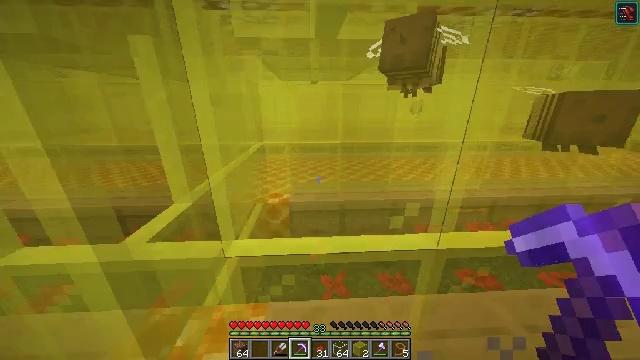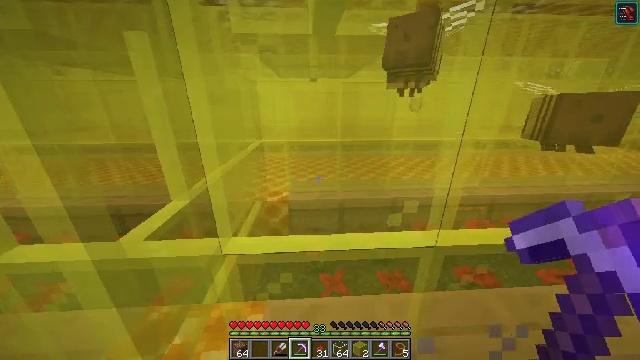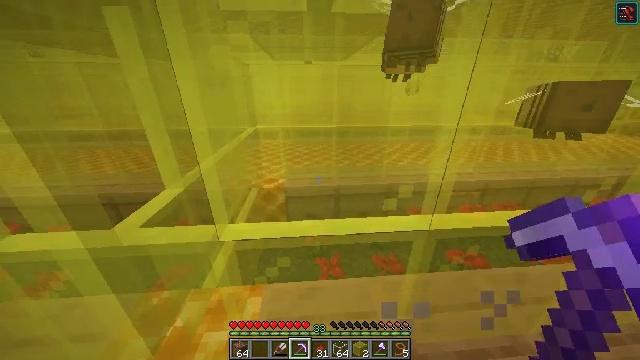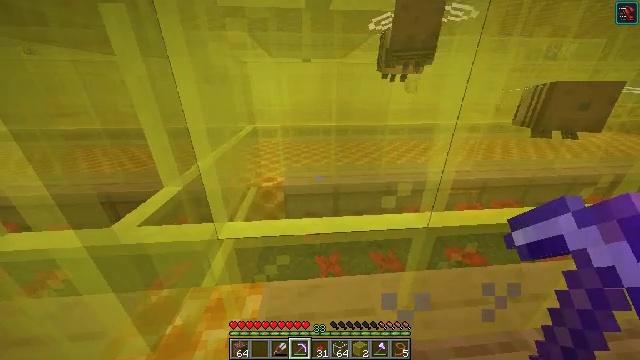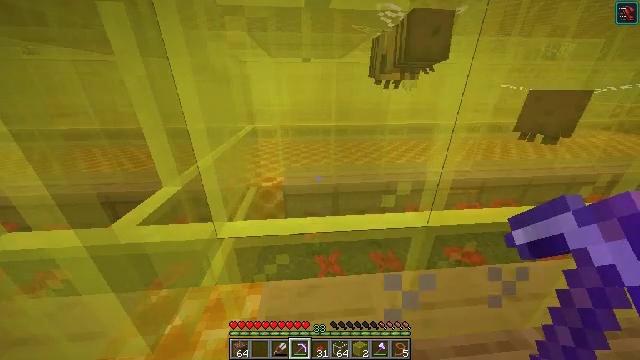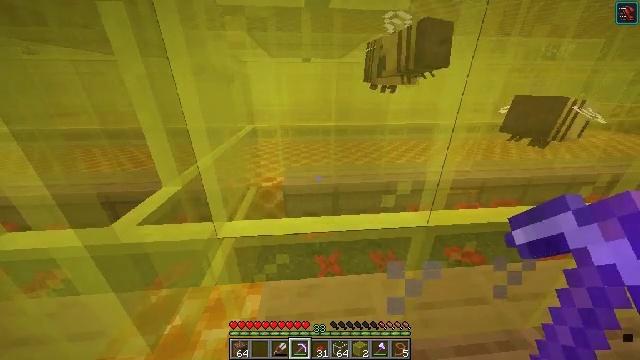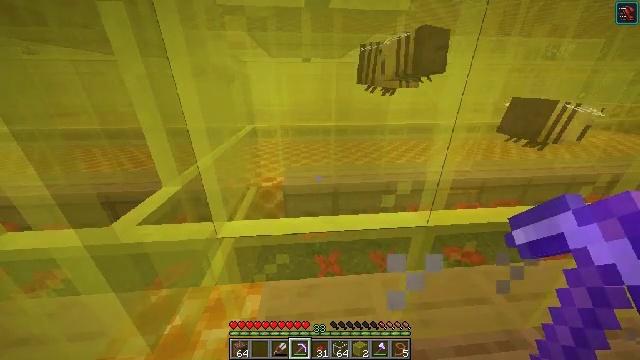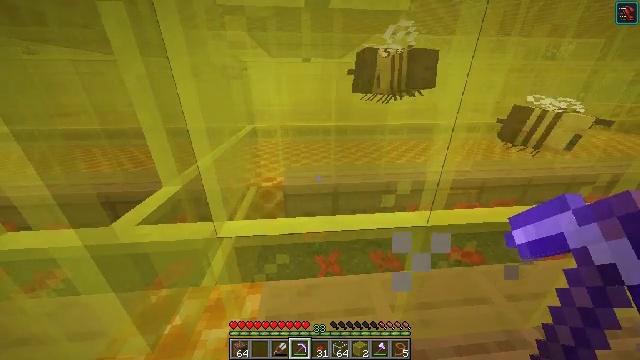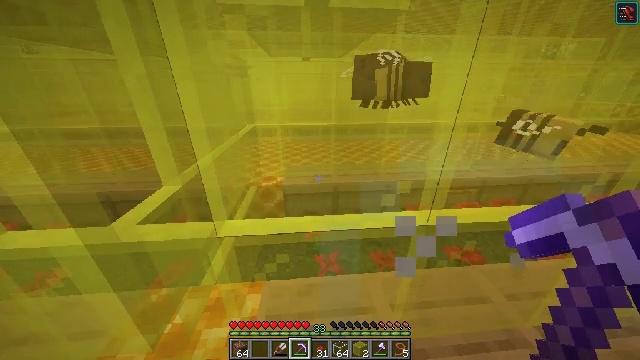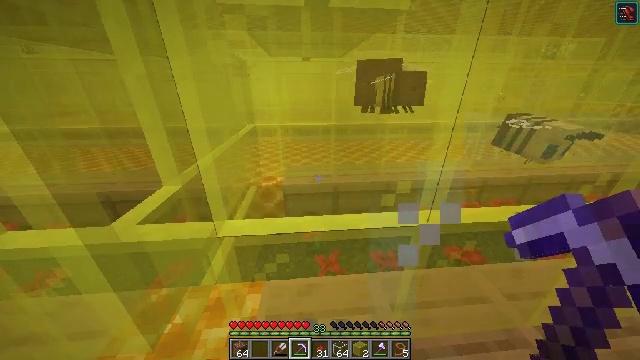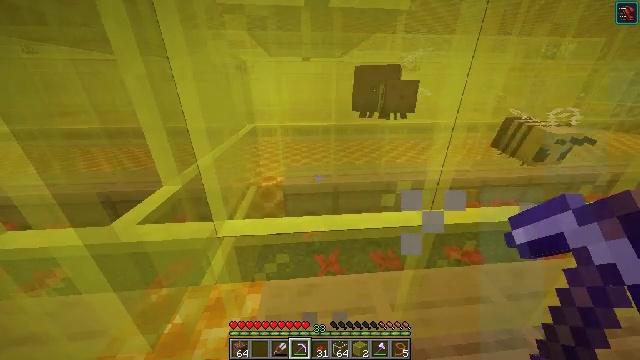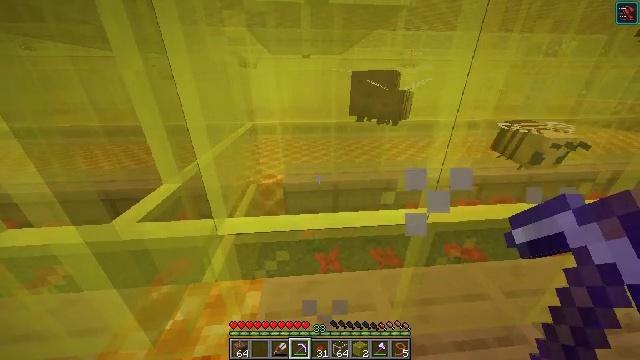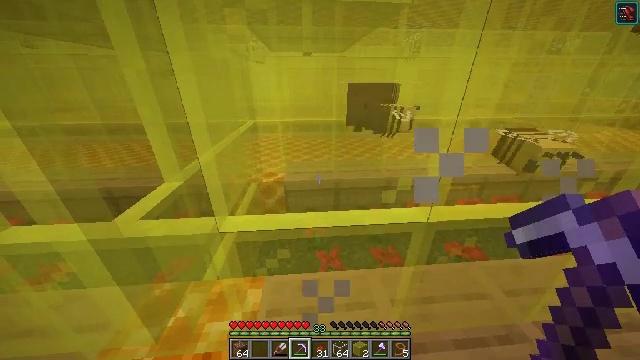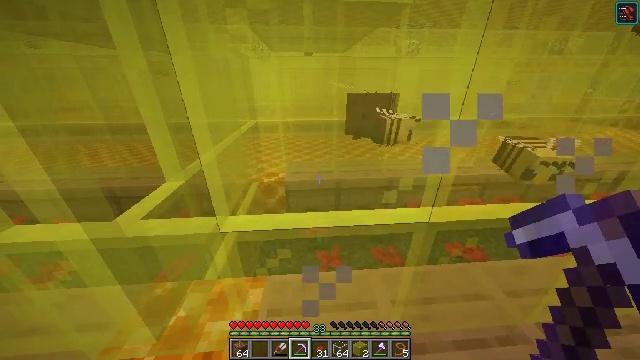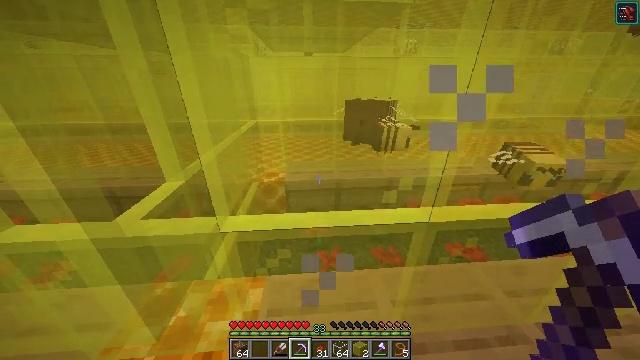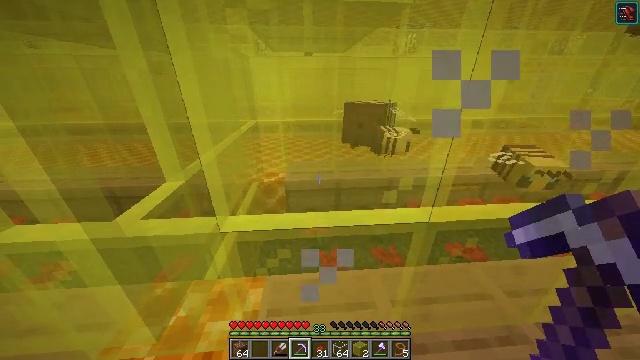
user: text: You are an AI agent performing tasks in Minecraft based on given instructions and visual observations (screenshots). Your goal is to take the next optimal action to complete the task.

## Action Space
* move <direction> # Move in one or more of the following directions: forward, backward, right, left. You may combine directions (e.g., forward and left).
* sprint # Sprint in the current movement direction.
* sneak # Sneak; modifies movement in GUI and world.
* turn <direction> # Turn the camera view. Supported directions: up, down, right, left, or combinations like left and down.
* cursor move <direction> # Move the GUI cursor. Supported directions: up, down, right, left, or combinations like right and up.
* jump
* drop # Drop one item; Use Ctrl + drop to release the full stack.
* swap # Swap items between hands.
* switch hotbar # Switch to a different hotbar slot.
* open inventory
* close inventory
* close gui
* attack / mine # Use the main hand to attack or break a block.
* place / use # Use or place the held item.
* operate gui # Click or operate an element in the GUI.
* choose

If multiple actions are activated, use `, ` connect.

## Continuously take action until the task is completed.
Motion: motion action
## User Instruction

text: Mine the yellow stained glass pane to remove it.
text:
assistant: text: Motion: no_op
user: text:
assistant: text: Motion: turn right and down
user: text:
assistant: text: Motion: no_op
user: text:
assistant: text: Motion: no_op
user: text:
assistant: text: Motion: no_op
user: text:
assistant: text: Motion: no_op
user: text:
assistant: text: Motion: no_op
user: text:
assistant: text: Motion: no_op
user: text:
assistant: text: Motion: no_op
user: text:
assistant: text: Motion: no_op
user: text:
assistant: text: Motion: no_op
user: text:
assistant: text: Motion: no_op
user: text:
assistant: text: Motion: no_op
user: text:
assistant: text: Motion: no_op
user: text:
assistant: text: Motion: no_op
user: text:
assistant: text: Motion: no_op
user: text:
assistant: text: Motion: no_op
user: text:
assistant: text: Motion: no_op
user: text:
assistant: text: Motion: no_op
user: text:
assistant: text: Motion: no_op
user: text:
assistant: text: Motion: no_op
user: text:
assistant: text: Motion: no_op
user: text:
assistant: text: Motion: no_op
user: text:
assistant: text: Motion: no_op
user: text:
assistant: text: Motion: attack / mine
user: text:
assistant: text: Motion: attack / mine
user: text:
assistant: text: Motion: attack / mine
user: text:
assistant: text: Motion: attack / mine
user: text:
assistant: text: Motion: attack / mine
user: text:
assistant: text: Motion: attack / mine